Field crop: maize
Growth stage: 2
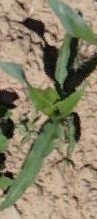
Species: maize